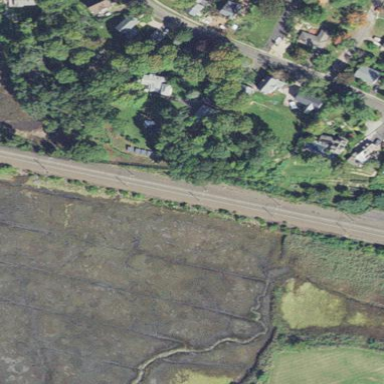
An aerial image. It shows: Saltmarsh wetland area.